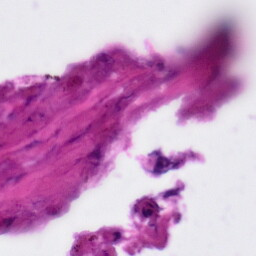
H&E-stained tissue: Tonsil